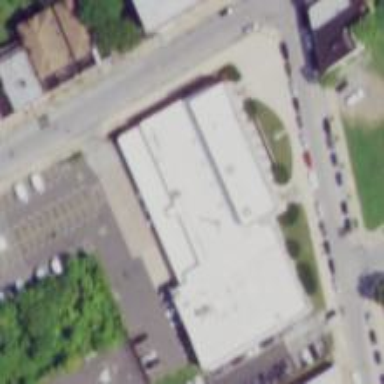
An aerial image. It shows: Post office.